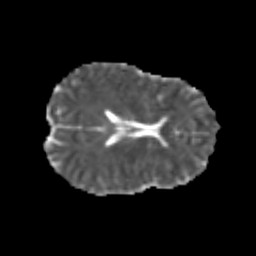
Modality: MD
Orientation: axial
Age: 24
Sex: female
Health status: healthy
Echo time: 0.074 s